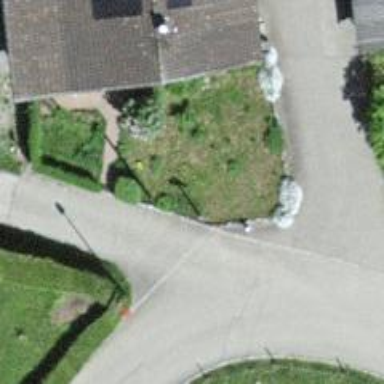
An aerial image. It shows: Wayside cross with historic significance.